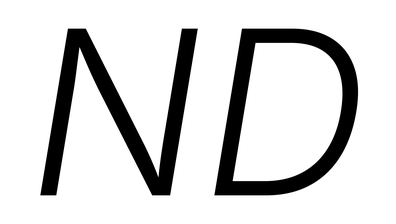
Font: Inter-Italic_Light_Italic